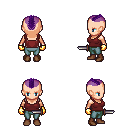
a pixel art fantasy rpg character, female body template, human, light skin, maroon pirate shirt, teal pants, purple short mohawk hairstyle, gold gloves, brown shoes, dagger, four views (front, back, left, right), 2x2 character sprite sheet, small pixel art, hard edges, no anti-aliasing